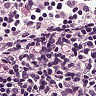
Metastatic tissue present: no